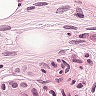
Metastatic tissue present: yes